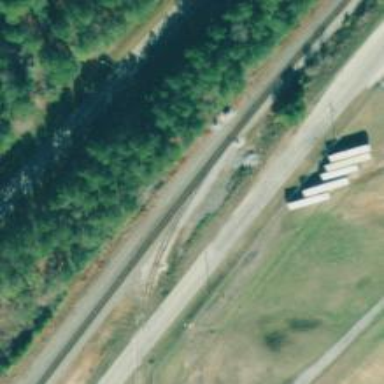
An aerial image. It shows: Railway spur junction.